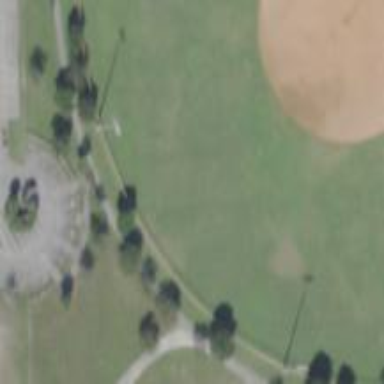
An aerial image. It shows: Baseball pitch surrounded by fence.